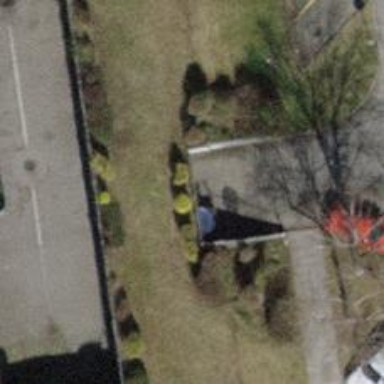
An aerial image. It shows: Parking area.